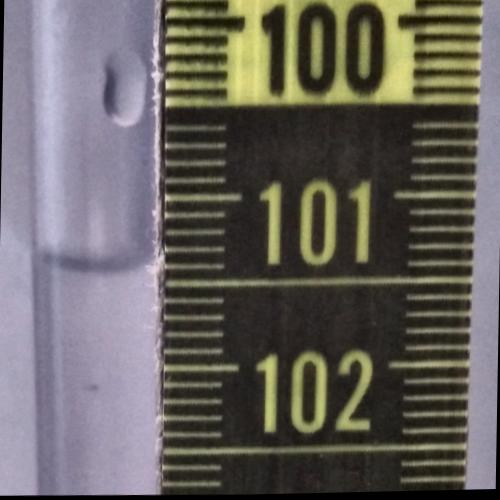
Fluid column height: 101.4 cm